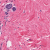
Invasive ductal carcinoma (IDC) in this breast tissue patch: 0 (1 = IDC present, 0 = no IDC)